Question: I want my images next to each other with a little margin in between. But when I do 'margin-right: 10px; on each div the last image wont align with my title bar.

How can I give the divs a space in between without having a space on the right of the last div?
Note: The content is dynamic, so I cant make a div to hold the 4 divs.
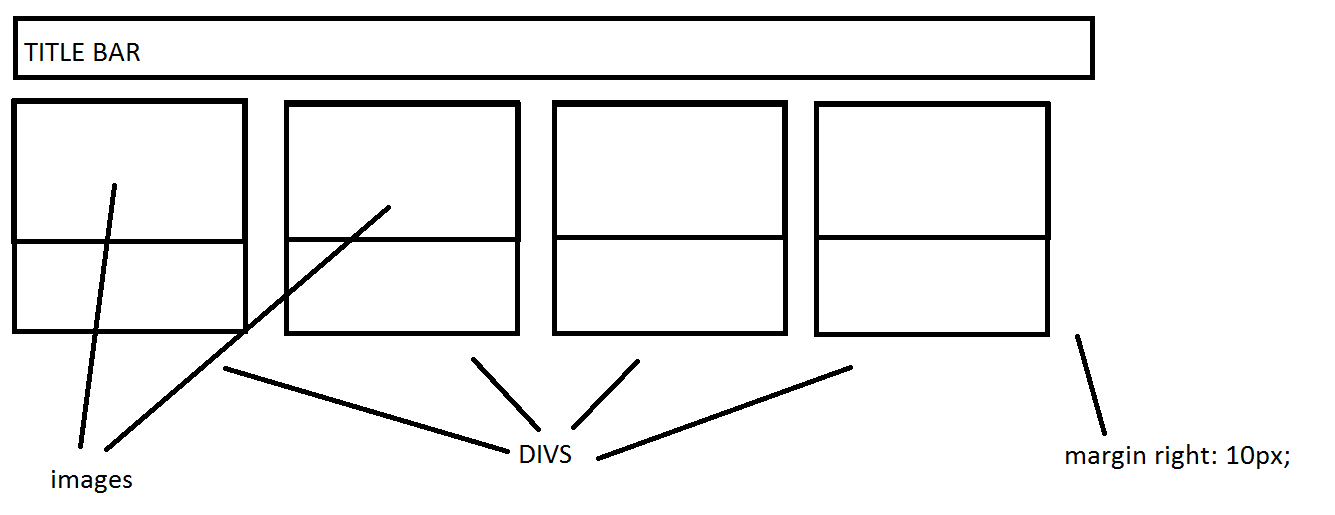
Answer: There are many ways you can do, I'll just show one of them.
solution for multiple rows by using 'nth-child'
<URL>
HTML:
'''
<div class="bar"></div>
<div class="box">
<div>a</div>
<div>b</div>
<div>c</div>
<div>d</div>
<div>e</div>
<div>f</div>
<div>g</div>
<div>h</div>
</div>
'''
CSS:
'''
.bar, .box {
width: 460px;
}
.bar {
background: lime;
height: 20px;
}
.box {
text-align: center;
font-size: 0;
}
.box > div {
display: inline-block;
font-size: 16px;
background: gold;
width: 100px;
margin: 0 10px;
}
.box > div:nth-child(4n+1) {
margin-left: 0;
}
.box > div:nth-child(4n) {
margin-right: 0;
}
'''
<URL>